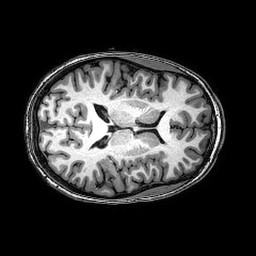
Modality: T1w
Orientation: axial
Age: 22
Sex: female
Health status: healthy
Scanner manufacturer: philips
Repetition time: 0.008176 s
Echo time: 0.00375 s